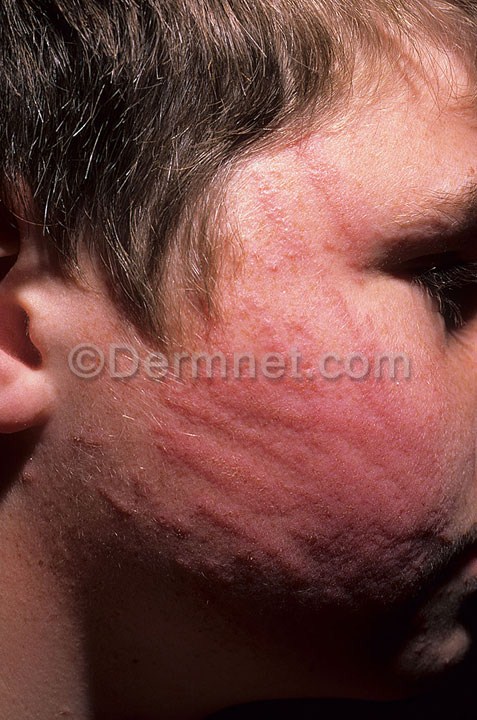
Disease: Urticaria Hives